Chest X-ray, PA view. Patient: 13 years old, sex F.
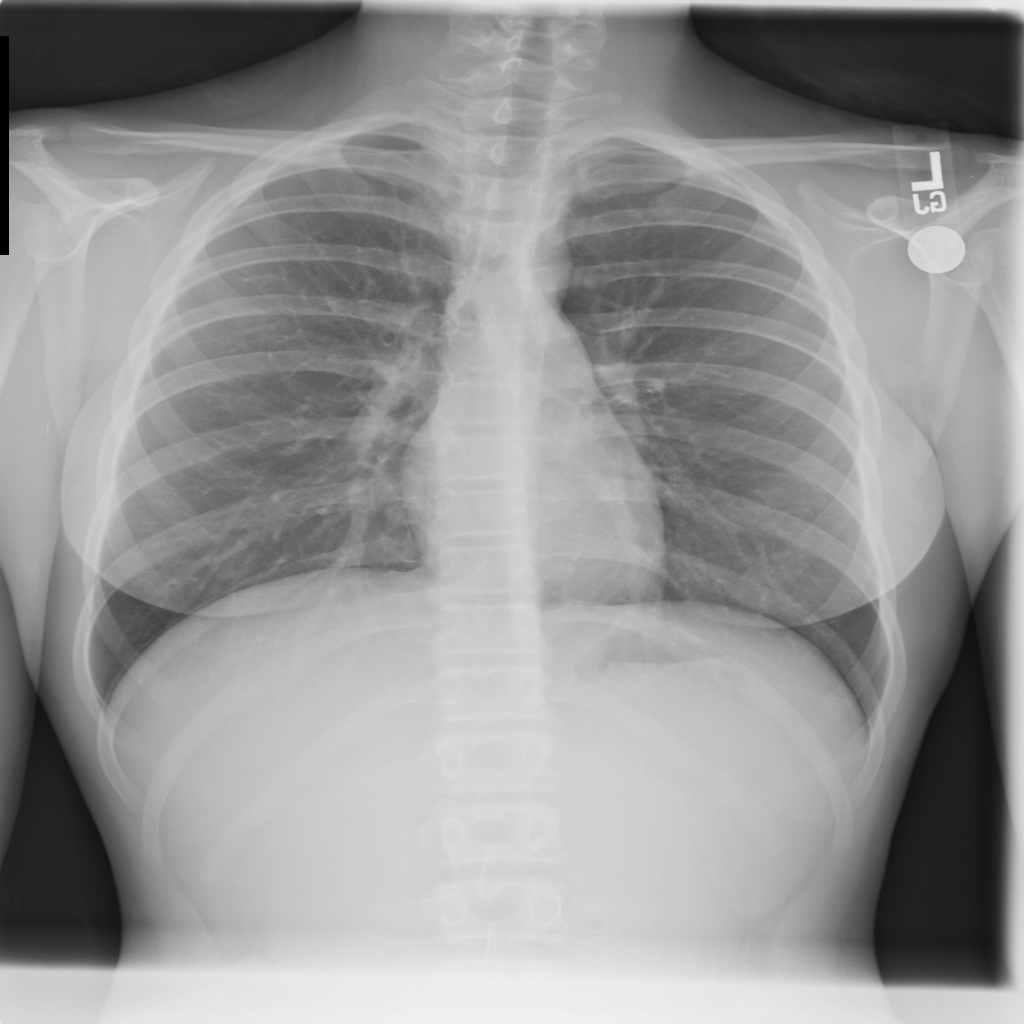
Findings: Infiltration